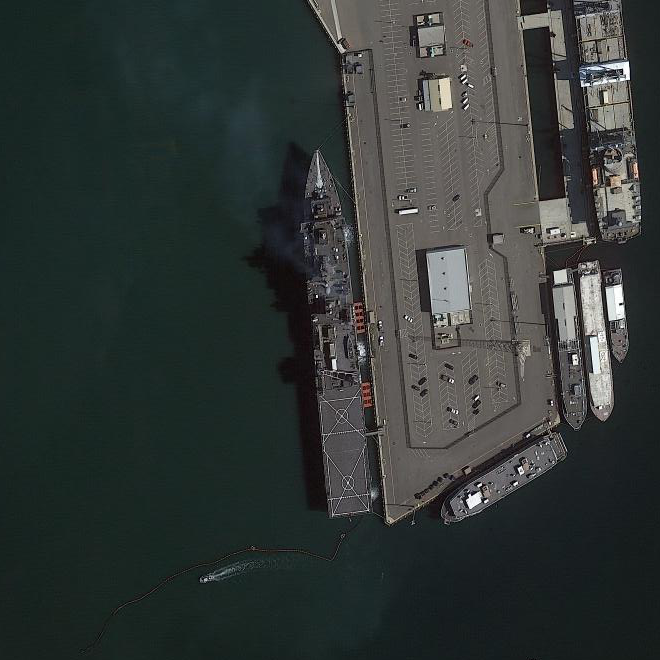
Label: Whitby_Island-class_dock_landing_ship